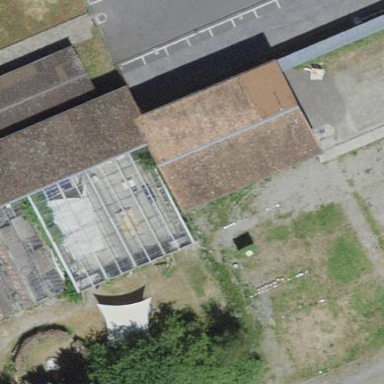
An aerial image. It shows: Greenhouse building.